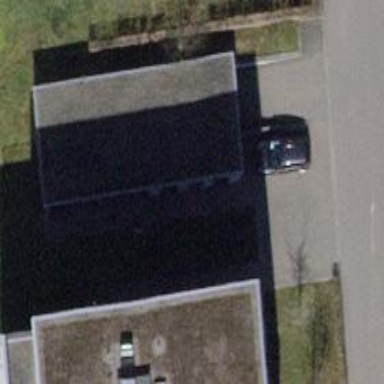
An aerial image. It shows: Flat-roofed building.